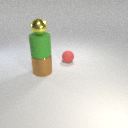
large brown metal cylinder to the left of small red rubber sphere